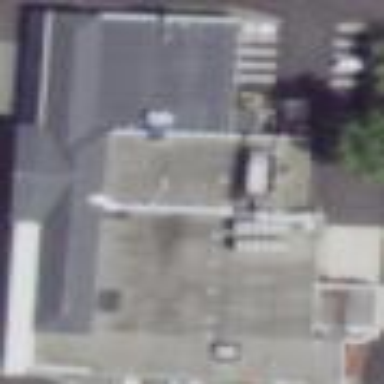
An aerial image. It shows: Commercial building.